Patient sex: M
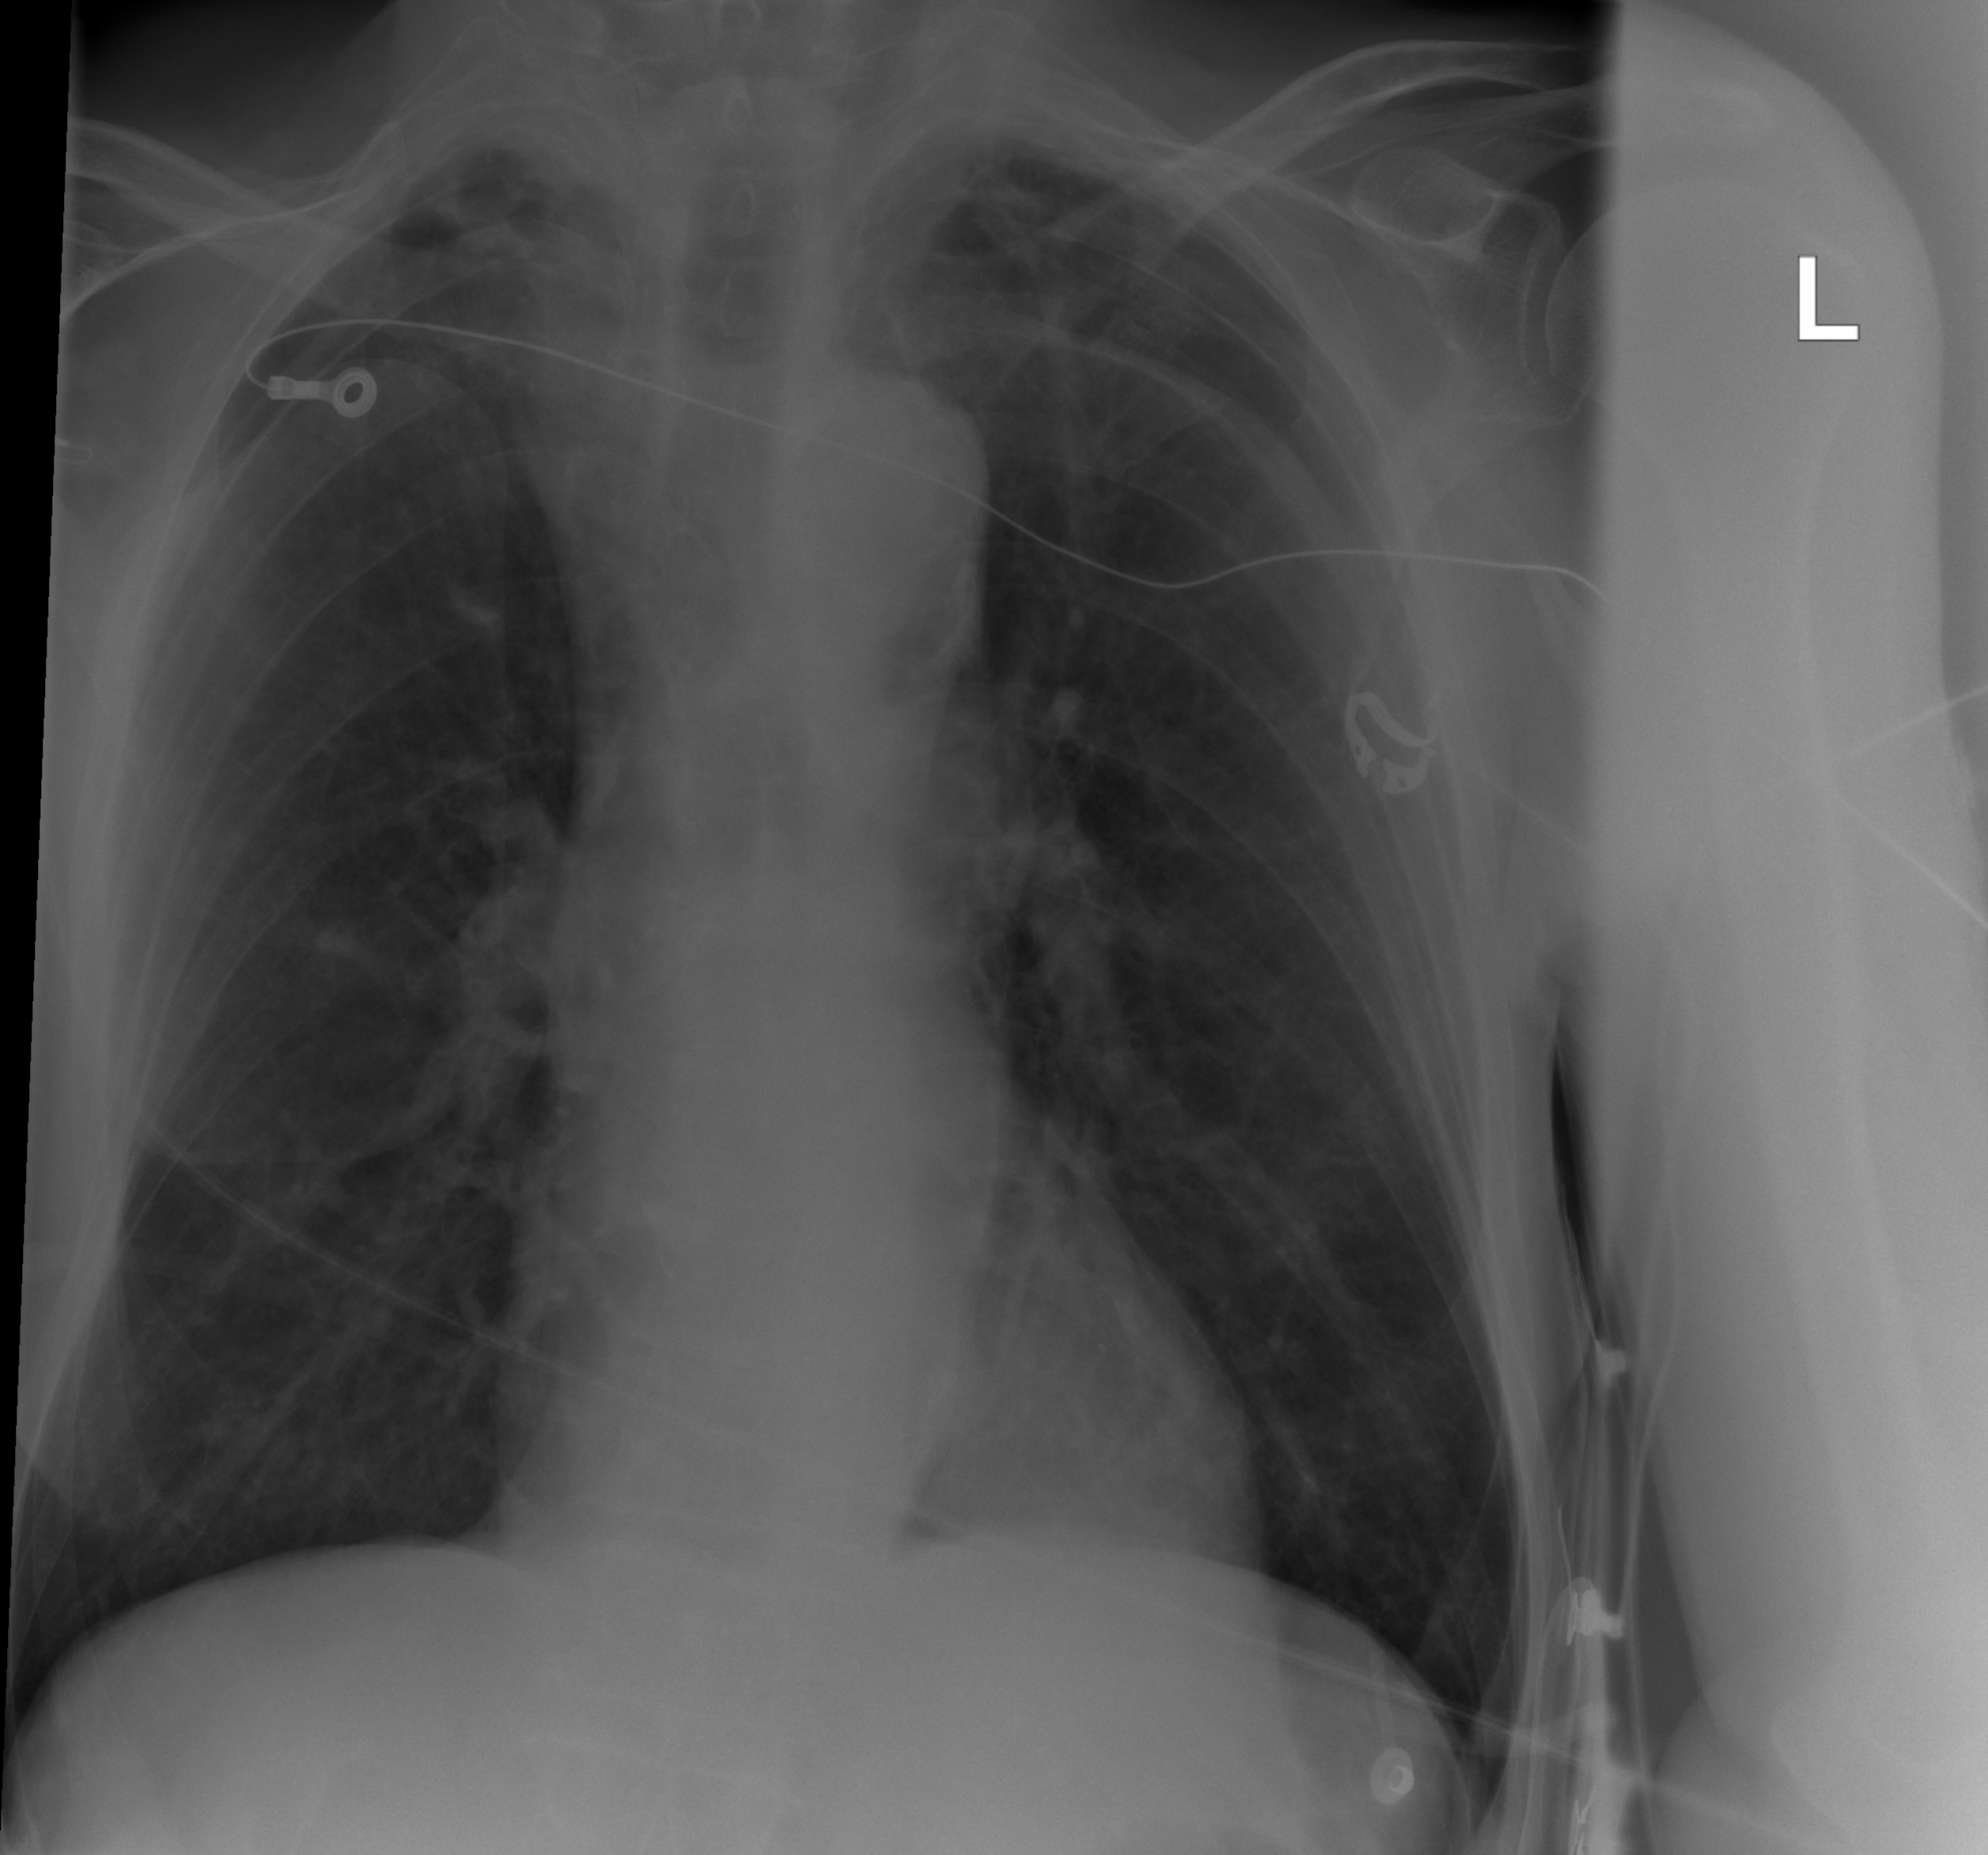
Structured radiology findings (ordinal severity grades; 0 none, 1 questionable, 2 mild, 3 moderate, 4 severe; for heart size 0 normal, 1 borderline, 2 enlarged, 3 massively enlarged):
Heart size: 0
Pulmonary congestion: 2
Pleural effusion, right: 0
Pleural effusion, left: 0
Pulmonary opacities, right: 0
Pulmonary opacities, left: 0
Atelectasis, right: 0
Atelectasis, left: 0